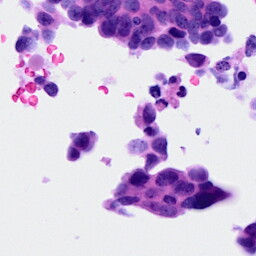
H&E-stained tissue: Ovarian